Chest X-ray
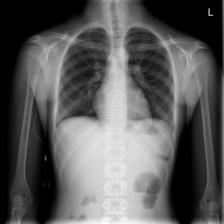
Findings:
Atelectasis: negative
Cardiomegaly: negative
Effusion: negative
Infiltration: negative
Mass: negative
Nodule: negative
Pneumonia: negative
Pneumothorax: negative
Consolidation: negative
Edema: negative
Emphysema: negative
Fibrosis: negative
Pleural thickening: negative
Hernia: negative